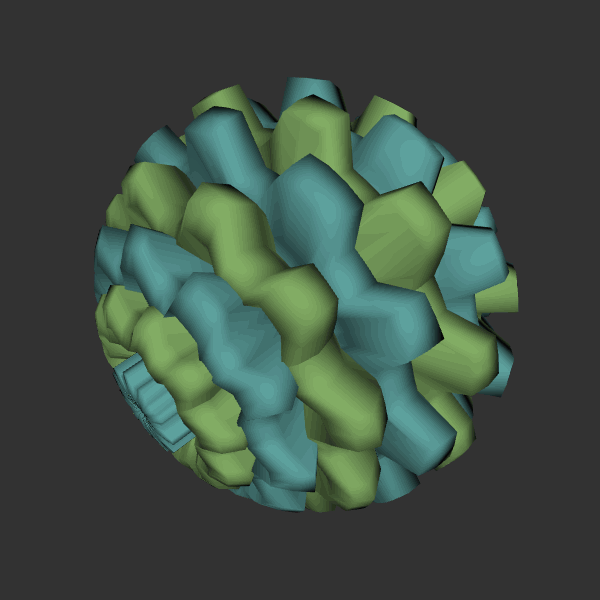
Background: dark